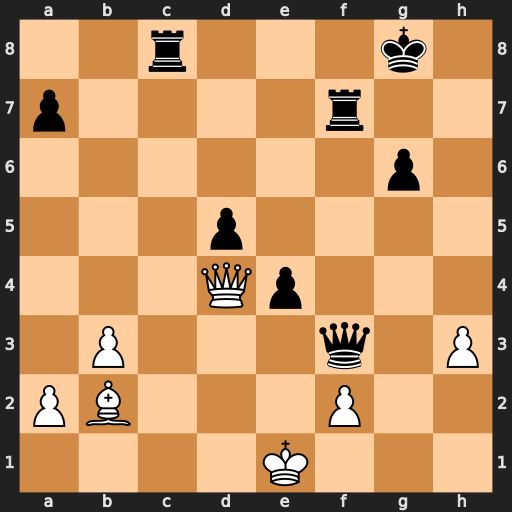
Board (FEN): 2r3k1/p4r2/6p1/3p4/3Qp3/1P3q1P/PB3P2/4K3
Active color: w
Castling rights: -
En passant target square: -
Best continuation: Qh8#